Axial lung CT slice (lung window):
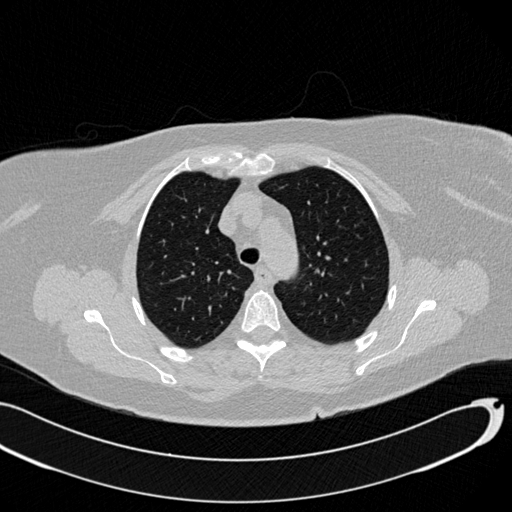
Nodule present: no